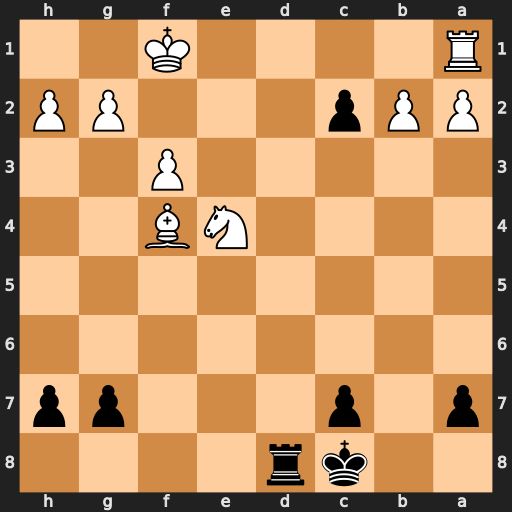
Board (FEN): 2kr4/p1p3pp/8/8/4NB2/5P2/PPp3PP/R4K2
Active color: b
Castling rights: -
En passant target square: -
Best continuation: Rd1+ Ke2 Rxa1